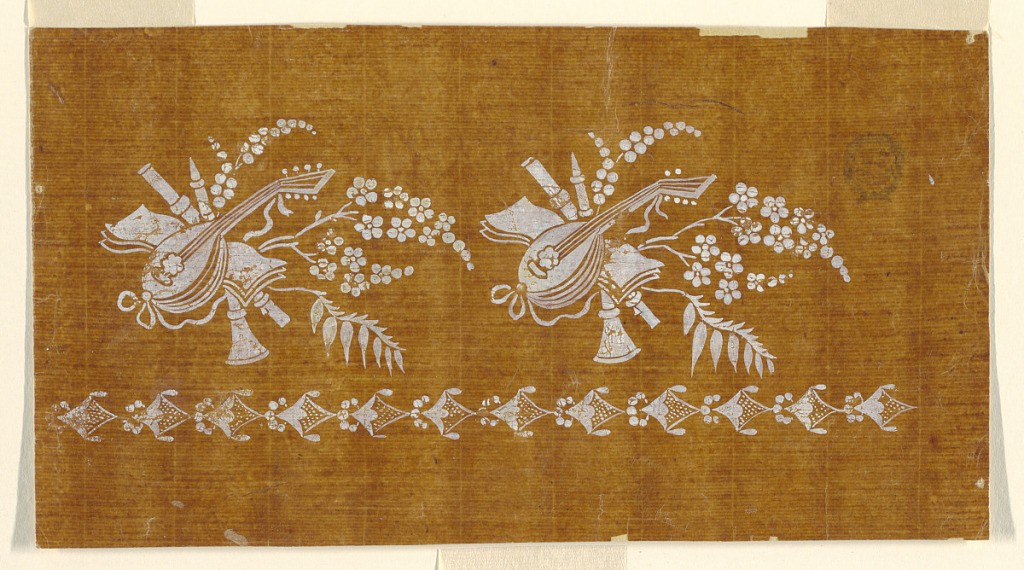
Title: Design for the Border of a Woven Fabric of the "Fabrique de St. Ruf"
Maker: Fabrique de Saint Ruf, Lyon, France
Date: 1800–1825
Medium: Brush and white gouche on oily tracing paper
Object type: Drawing
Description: Trophies, of which two are shown, form a horizontal row. They consist of a lute, two winds, an open music book, and flower boughs. Bottom: a row of canopies which are connected by crowns. The vertical motif is shown horizontally.